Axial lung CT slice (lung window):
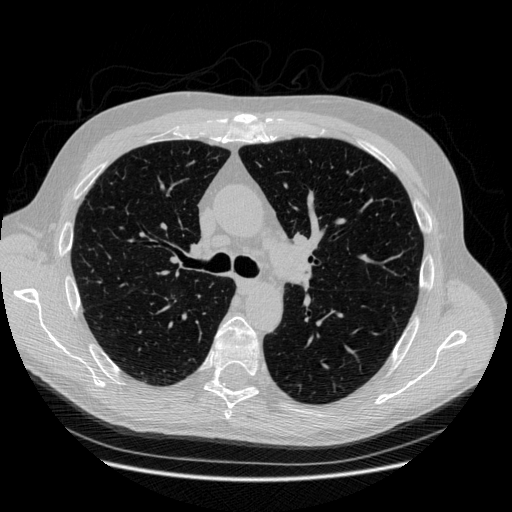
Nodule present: no